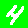
Digit: 4